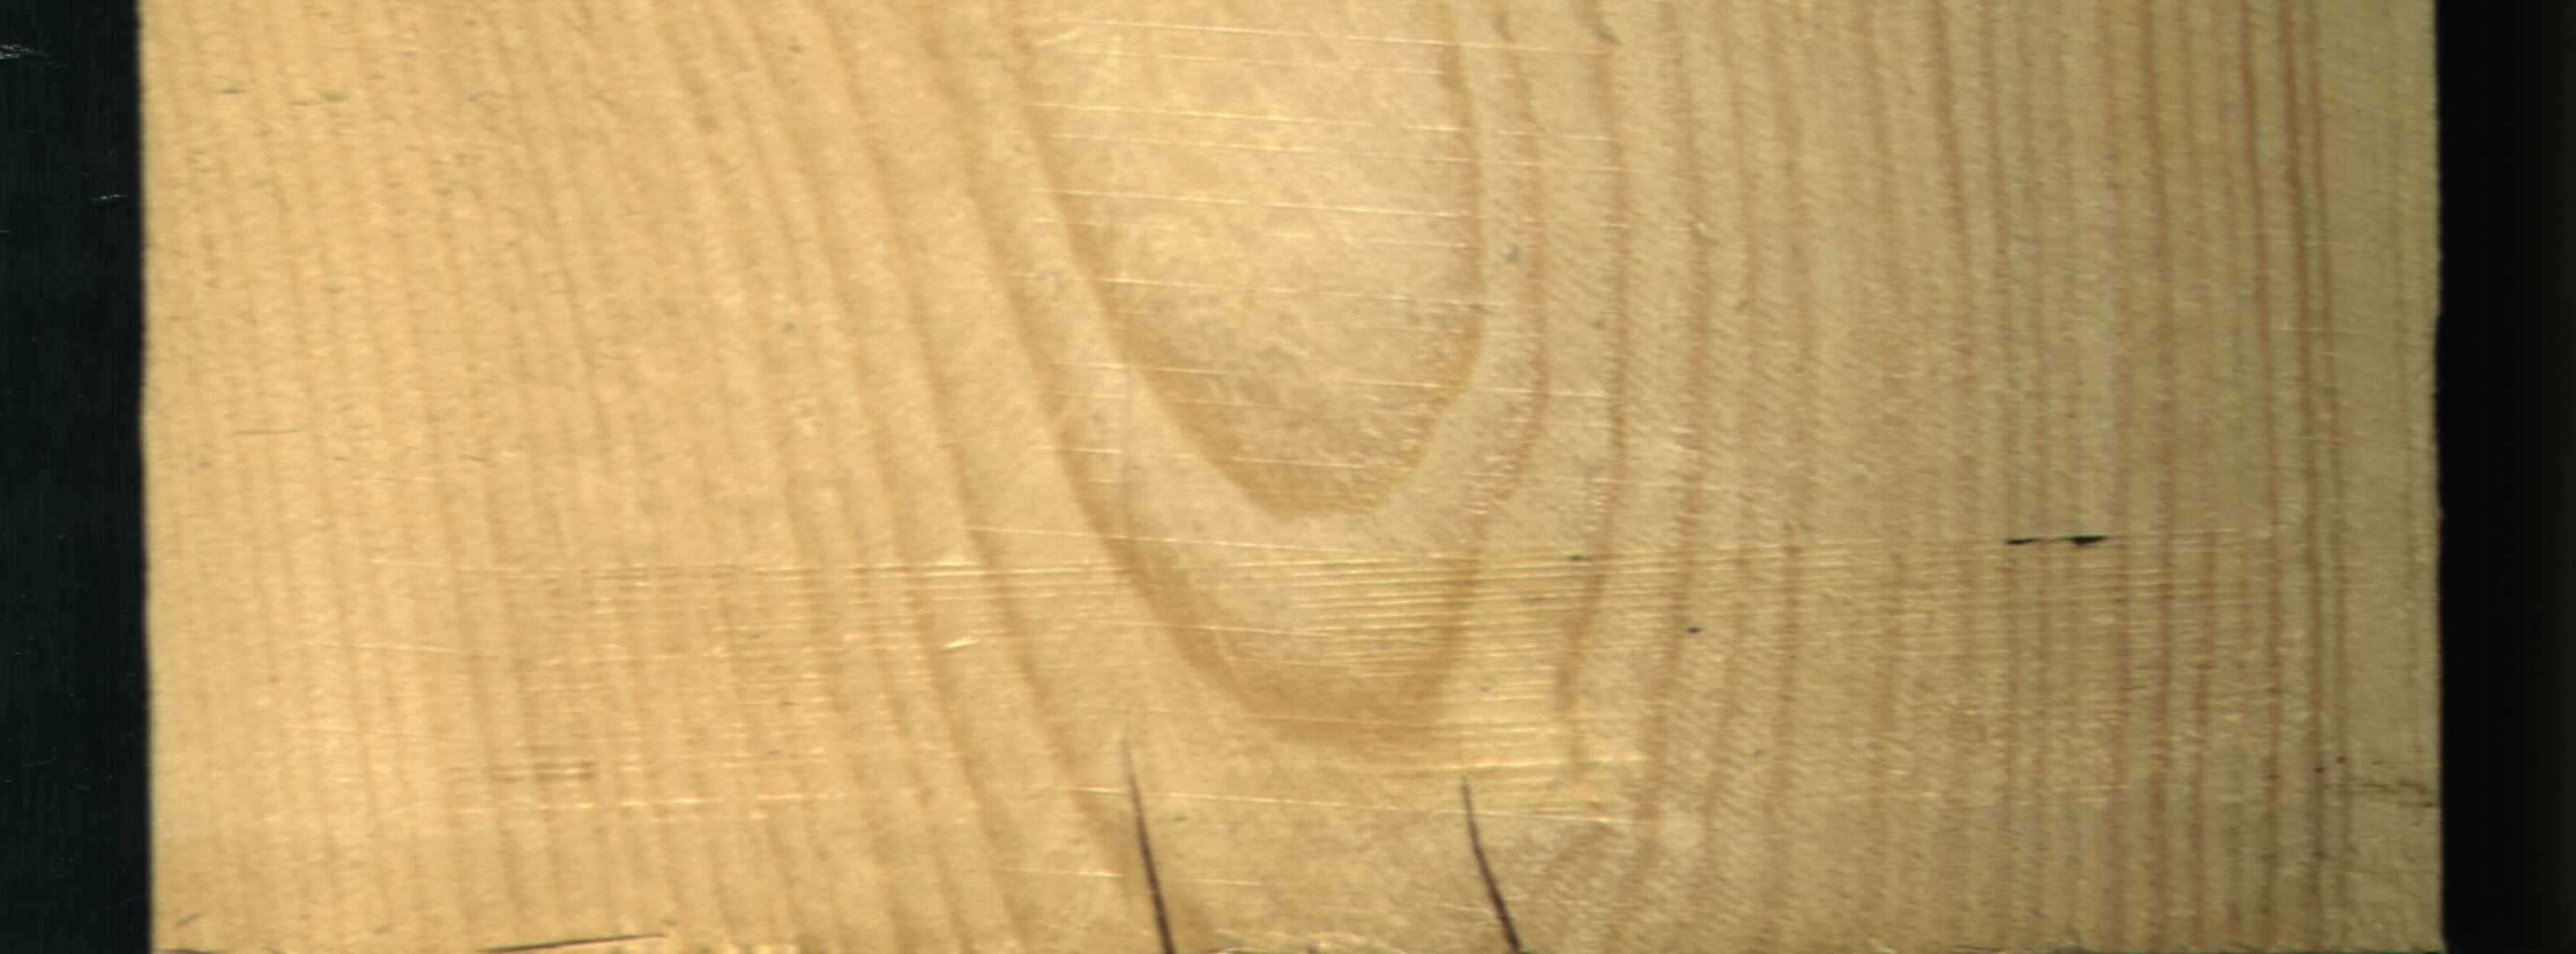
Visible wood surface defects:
Crack
Crack